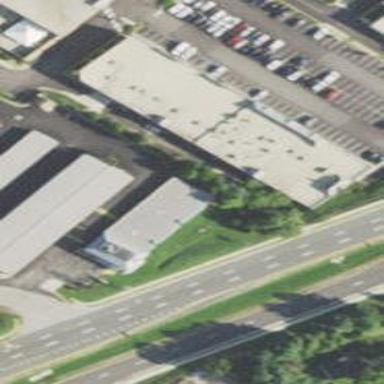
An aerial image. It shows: Retail building.